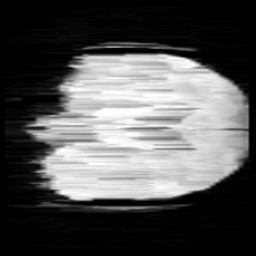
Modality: minIP
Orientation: coronal
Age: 10
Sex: female
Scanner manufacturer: siemens
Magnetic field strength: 3 T
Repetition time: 0.027 s
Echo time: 0.02 s